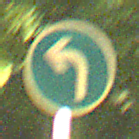
Verkehrszeichen: VorgeschriebeneFahrtrichtungLinks
Umgebung: Outdoor, Nature
Tageszeit: SunriseSunset
Wetter: PartlyCloudy
Licht: Natural
Jahreszeit: NotSpecified
Kontrast: HighContrast